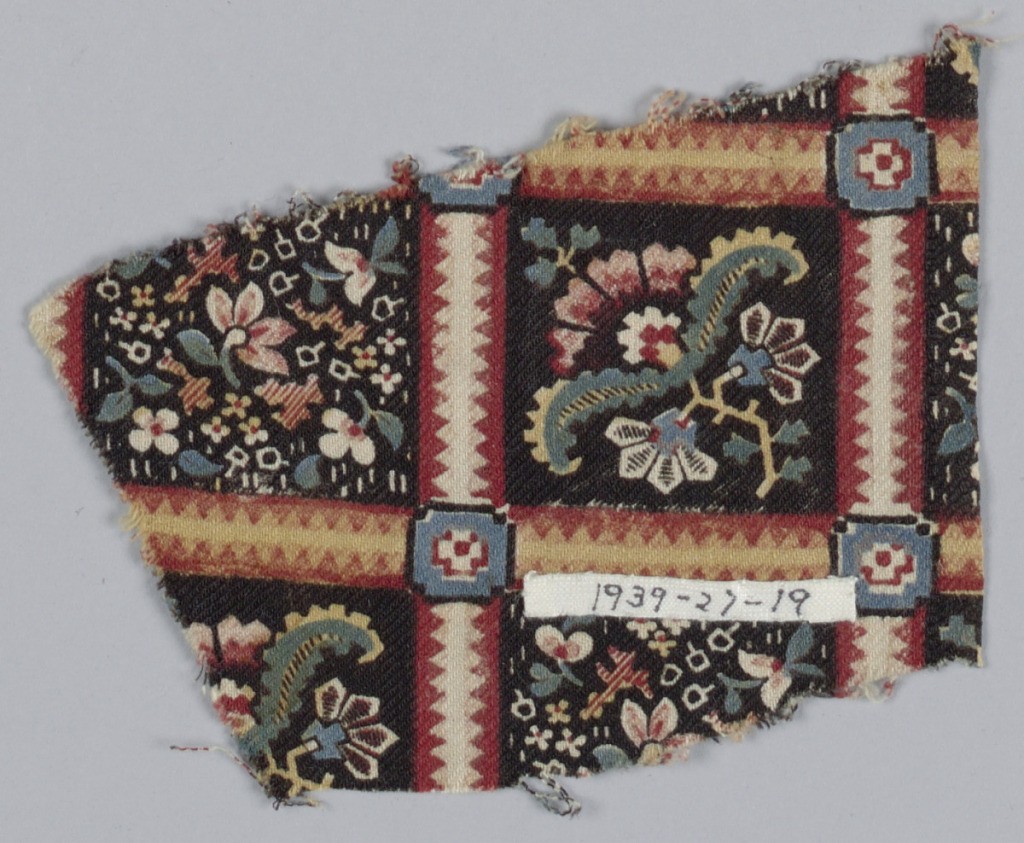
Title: Fragment
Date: ca. 1850
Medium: wool Technique: printed
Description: Fragment with a square grid filled with multicolored flowers on a black ground. Grid is formed by bands brownish-red decorated with sawtooth stripes in white and yellow.